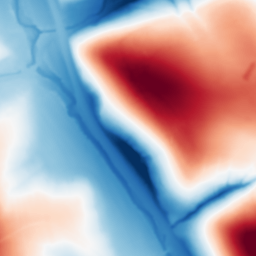
Category: multiscale
Decomposition family: dog_multiscale
Decomposition parameters: sigma_ratio: 2
n_scales: 6
base_sigma: 1
Upsampling method: quintic
Upsampling parameters: scale: 2
Upsampling scale: 2